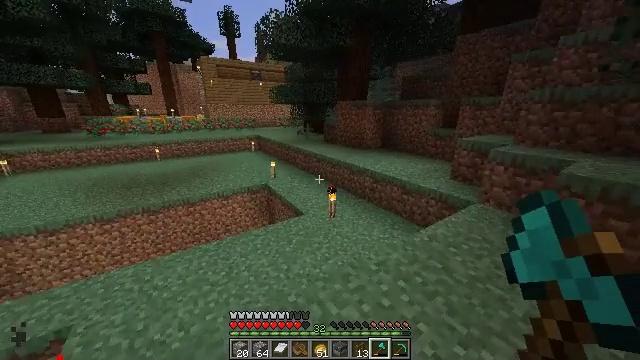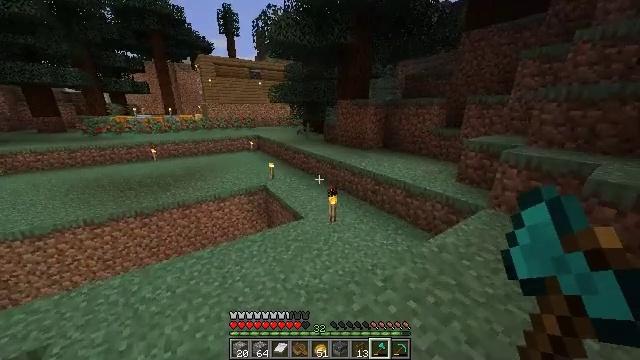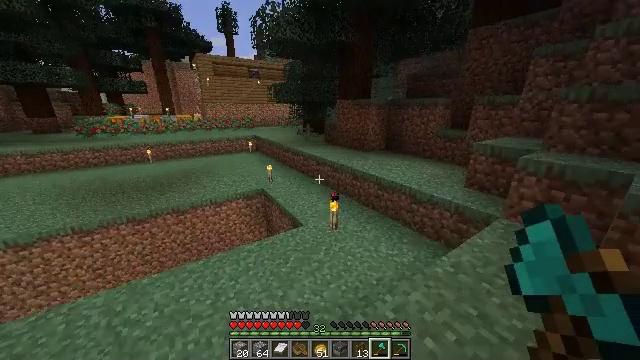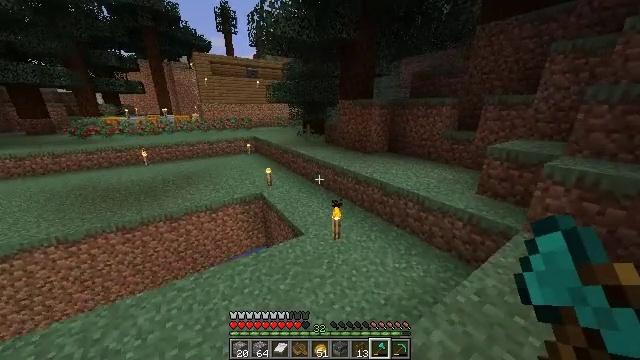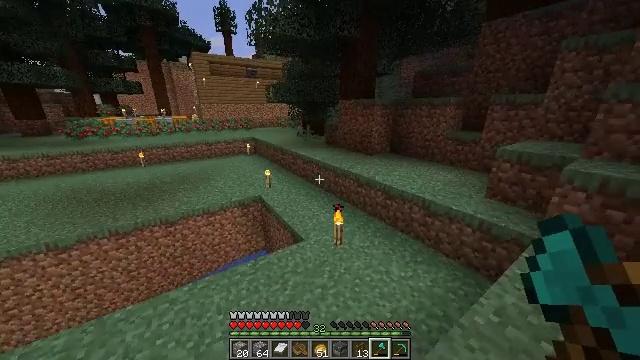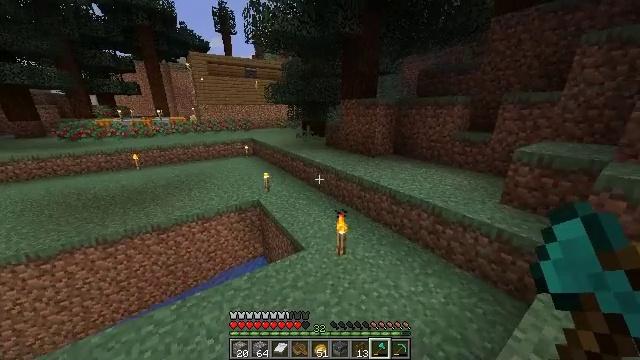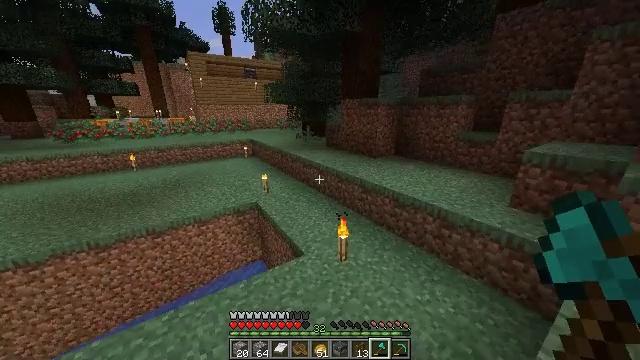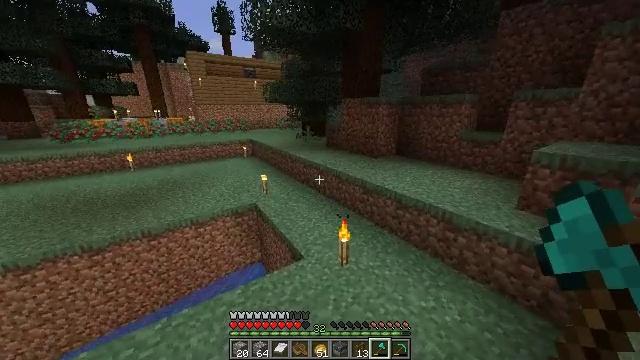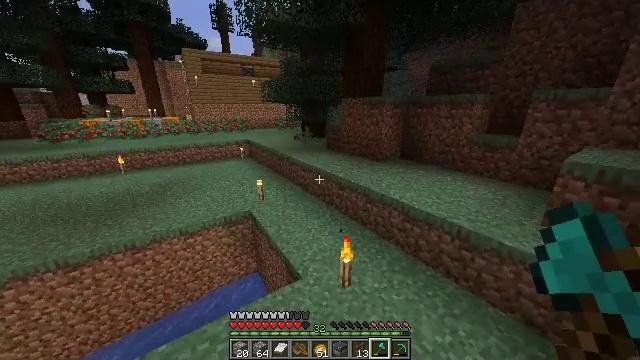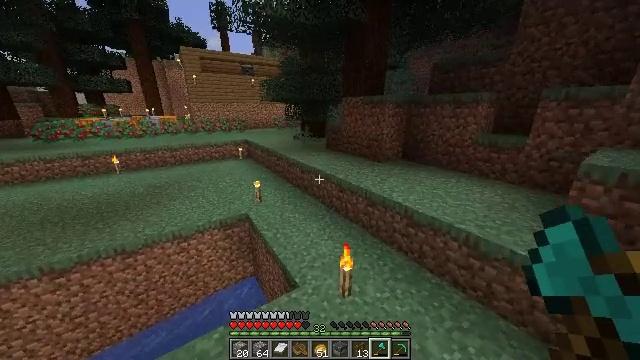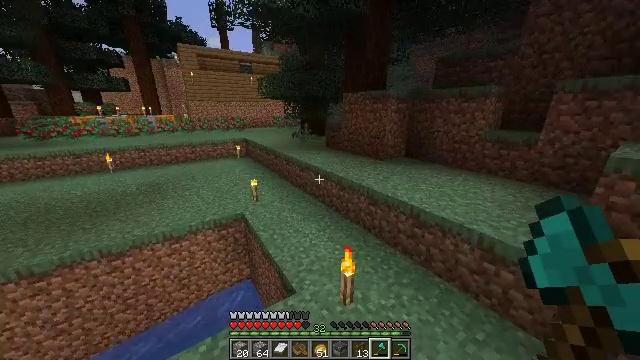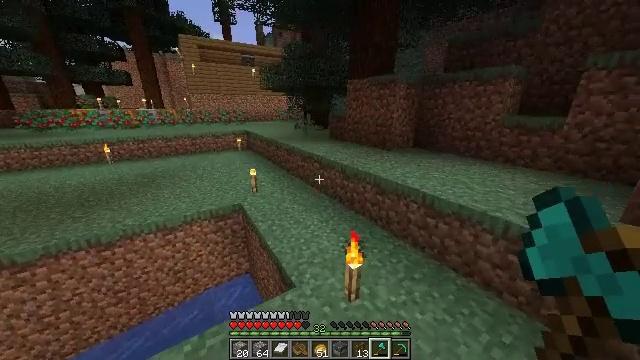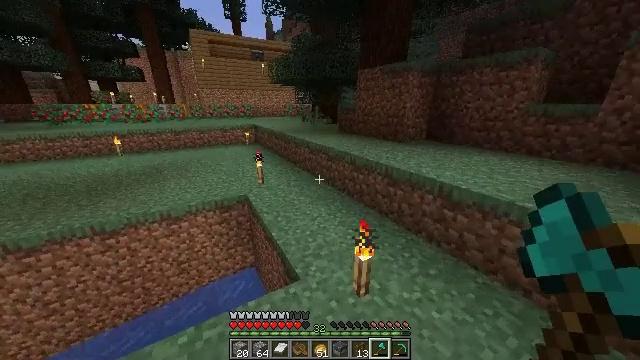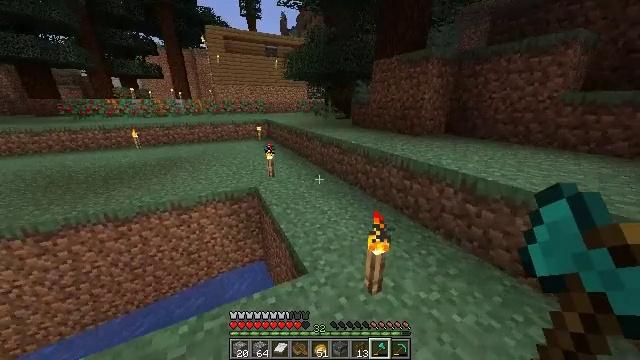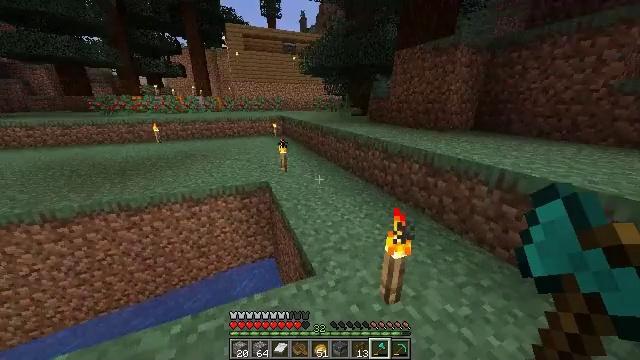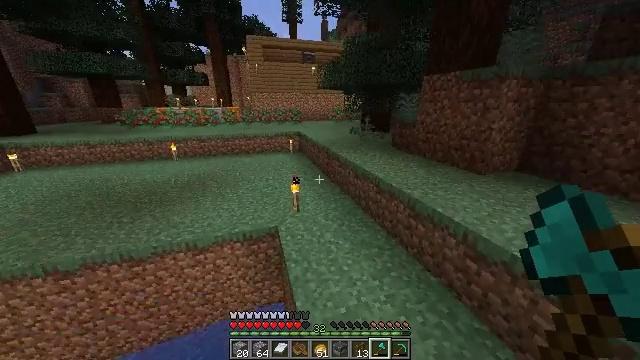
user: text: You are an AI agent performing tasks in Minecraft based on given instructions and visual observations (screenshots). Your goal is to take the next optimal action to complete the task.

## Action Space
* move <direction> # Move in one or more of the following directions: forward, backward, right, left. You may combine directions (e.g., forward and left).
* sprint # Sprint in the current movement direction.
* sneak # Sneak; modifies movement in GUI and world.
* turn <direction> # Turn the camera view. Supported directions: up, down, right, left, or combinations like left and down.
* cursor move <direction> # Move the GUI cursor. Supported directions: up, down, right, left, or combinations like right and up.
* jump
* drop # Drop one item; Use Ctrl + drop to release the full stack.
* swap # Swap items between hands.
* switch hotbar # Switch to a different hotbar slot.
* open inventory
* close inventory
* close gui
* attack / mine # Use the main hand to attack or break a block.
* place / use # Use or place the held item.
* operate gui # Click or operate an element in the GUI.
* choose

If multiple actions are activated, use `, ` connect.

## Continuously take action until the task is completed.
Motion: motion action
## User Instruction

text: Remove a spruce boat from the inventory.
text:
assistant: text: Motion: move forward
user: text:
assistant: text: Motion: move forward
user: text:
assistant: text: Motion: move forward
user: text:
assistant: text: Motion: move forward
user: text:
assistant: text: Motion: move forward
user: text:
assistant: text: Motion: move forward
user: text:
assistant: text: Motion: move forward
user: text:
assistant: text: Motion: move forward
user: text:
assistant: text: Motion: move forward
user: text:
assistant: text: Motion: move forward
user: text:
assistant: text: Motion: move forward, jump
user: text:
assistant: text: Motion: move forward, turn left, jump
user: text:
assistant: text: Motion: move forward, turn left, jump
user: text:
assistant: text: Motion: move forward, turn left, jump
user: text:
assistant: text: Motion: move forward, turn left, jump
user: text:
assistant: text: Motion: move forward, turn left, jump
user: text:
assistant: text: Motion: move forward, turn left, jump
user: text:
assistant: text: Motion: move forward, jump
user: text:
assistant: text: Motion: move forward, jump
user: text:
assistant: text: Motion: move forward, jump
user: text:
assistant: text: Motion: move forward, sprint, jump
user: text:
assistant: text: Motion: move forward, sprint, jump
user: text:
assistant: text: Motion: move forward, sprint, jump
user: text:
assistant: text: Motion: move forward, sprint, turn left, jump
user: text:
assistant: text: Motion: move forward, sprint, jump
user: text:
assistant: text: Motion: move forward, sprint, jump
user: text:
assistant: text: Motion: move forward, jump
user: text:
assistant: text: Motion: move forward, jump
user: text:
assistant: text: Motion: move forward, jump
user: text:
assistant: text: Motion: move forward, jump